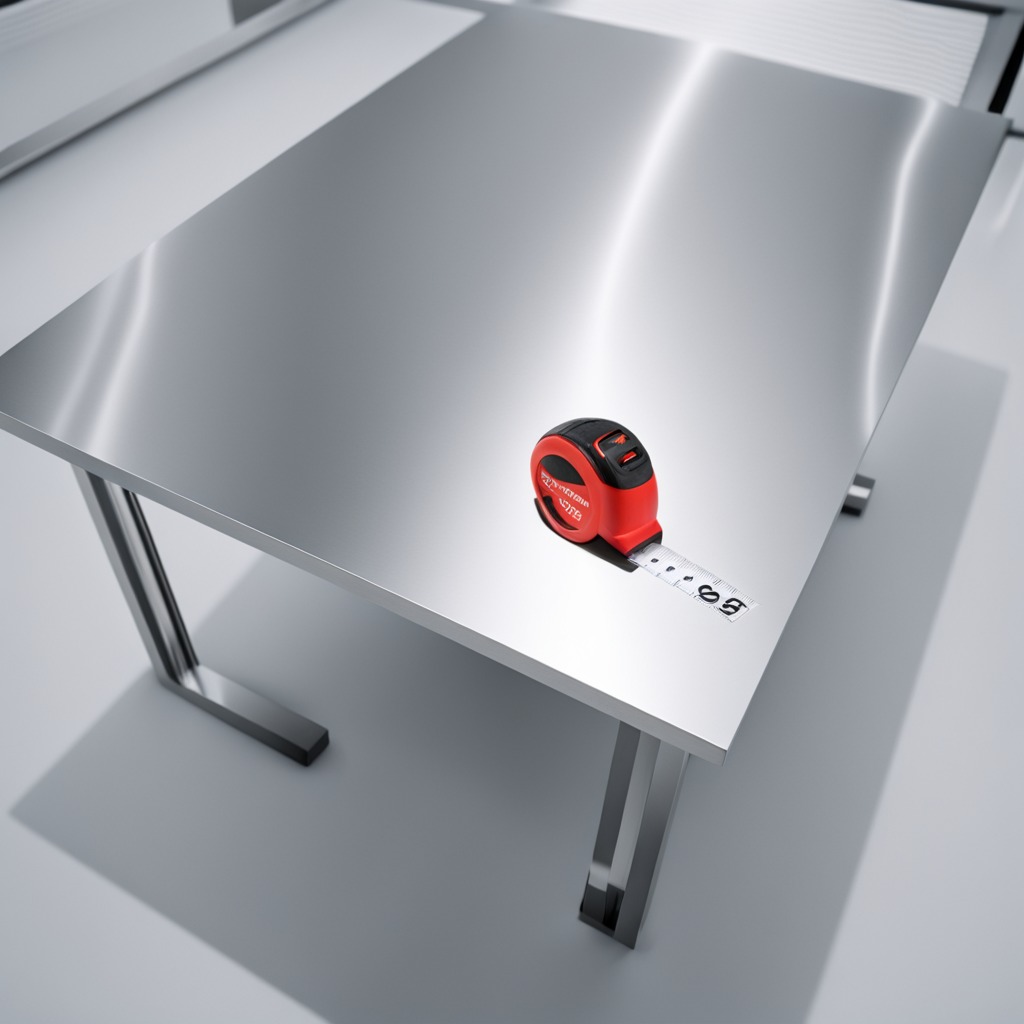
A measuring tape is lying on the stainless steel table.